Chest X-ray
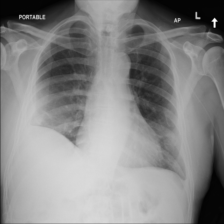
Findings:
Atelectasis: positive
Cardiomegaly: negative
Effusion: negative
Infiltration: negative
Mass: negative
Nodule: negative
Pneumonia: negative
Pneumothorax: negative
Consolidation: negative
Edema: negative
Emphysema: negative
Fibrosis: negative
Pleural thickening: negative
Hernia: negative